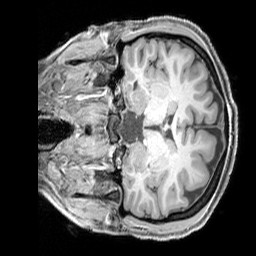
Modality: T1w
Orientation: coronal
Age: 19
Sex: female
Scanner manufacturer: siemens
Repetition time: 2.3 s
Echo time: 0.00226 s